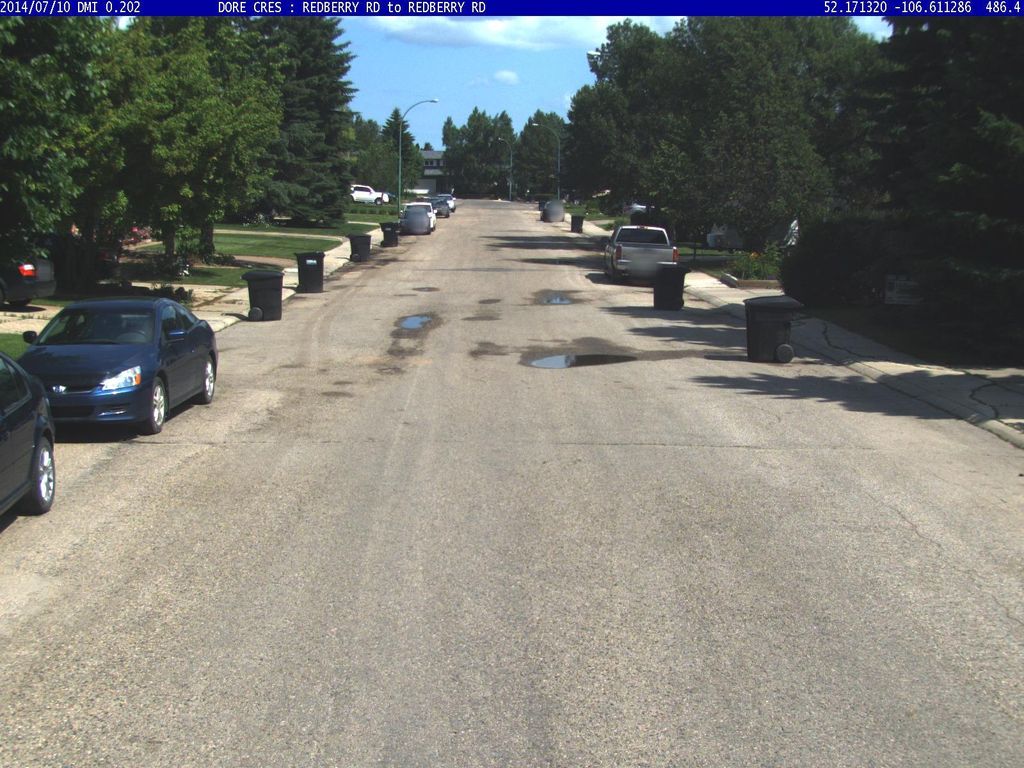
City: saskatoon